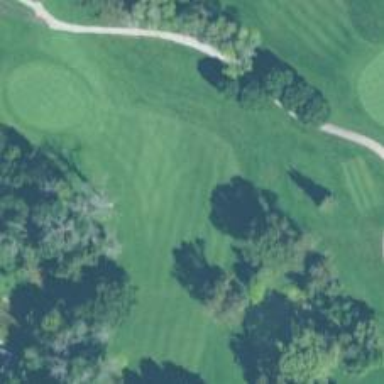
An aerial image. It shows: Golf hole.